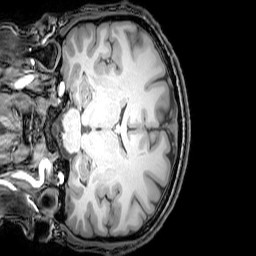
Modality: T1w
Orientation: coronal
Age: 24
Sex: male
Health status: healthy
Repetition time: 0.081 s
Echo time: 0.037 s